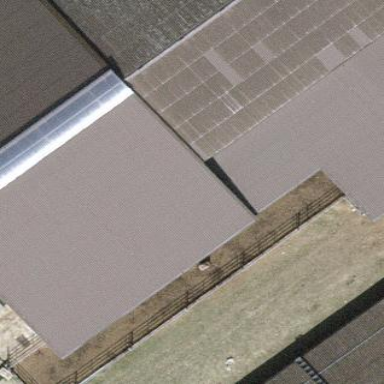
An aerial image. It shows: Farm auxiliary building.